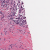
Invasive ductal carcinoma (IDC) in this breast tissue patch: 1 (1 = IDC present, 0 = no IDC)